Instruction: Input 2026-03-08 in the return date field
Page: home
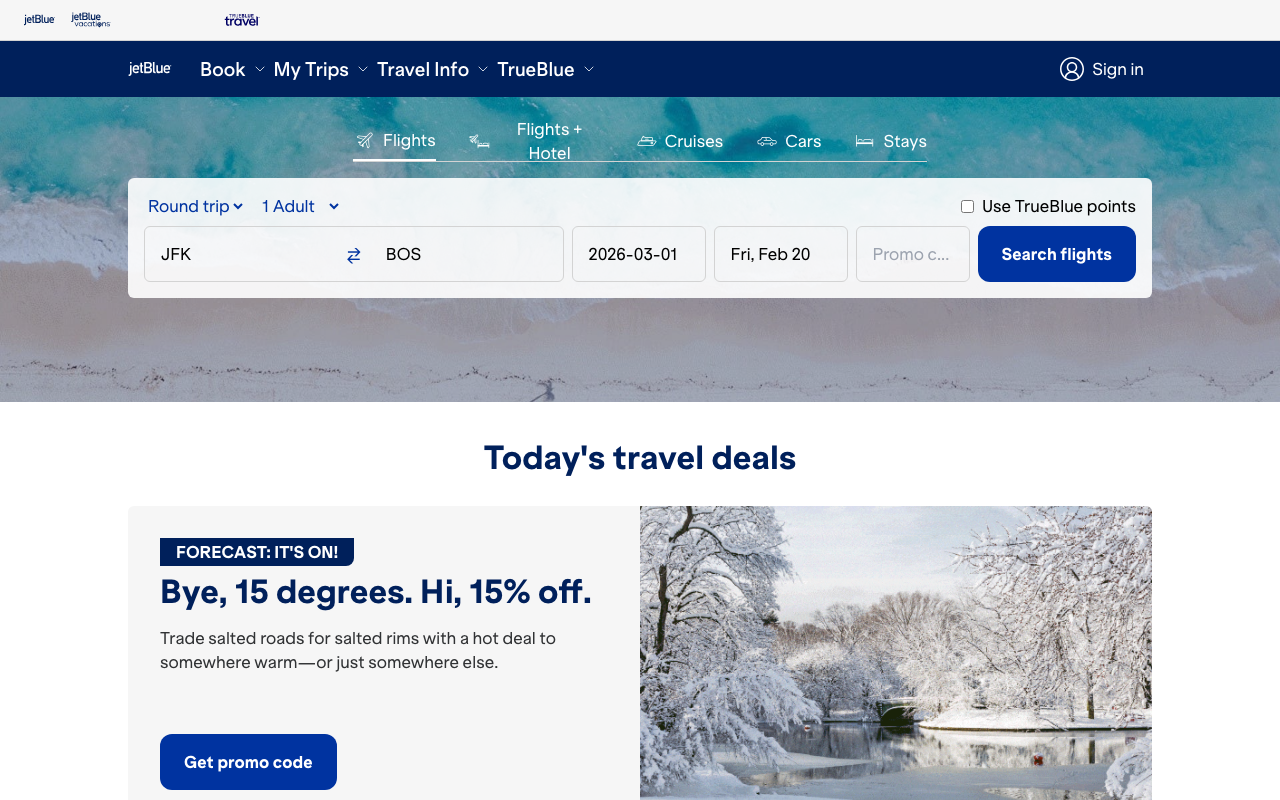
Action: type